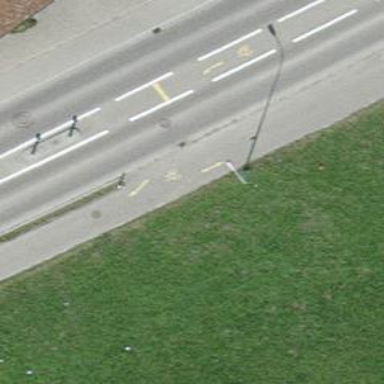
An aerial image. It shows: Cycleway.